Question:
I have a stored procedure that checks if the Email (& Mobile) entered already exists in the database. It returns True if it does (exist), False otherwise. If False is returned (i.e. email & mobile are unique), another stored procedure will insert the user details into the database and register him. All this is done on a single button click.
NEED HELP WITH THIS CODE:
EDIT 2:
'''
protected void btnRegister_Click(object sender, EventArgs e)
{
SqlConnection con = new SqlConnection(System.Configuration.ConfigurationManager.AppSettings["ConnectionString"]);
con.Open();
SqlCommand Cmd = new SqlCommand("usp_CheckEmailMobile", con);
Cmd.CommandType = CommandType.StoredProcedure;
Cmd.CommandText = "Registration";
Cmd.Parameters.AddWithValue("@Name", txtName.Text);
Cmd.Parameters.AddWithValue("@Email", txtEmailAddress.Text);
Cmd.Parameters.AddWithValue("@Password", txtPassword.Text);
Cmd.Parameters.AddWithValue("@CountryCode", ddlCountryCode.Text);
Cmd.Parameters.AddWithValue("@Mobile", txtMobileNumber.Text);
//Cmd.Parameters.Add("@Result", DbType.Boolean);
SqlParameter sqlParam = new SqlParameter("@Result", DbType.Boolean);
//sqlParam.ParameterName = "@Result";
//sqlParam.DbType = DbType.Boolean;
sqlParam.Direction = ParameterDirection.Output;
Cmd.Parameters.Add(sqlParam);
Cmd.ExecuteNonQuery();
con.Close();
Response.Write(Cmd.Parameters["@Result"].Value);
}
'''
Question: how do I make it work? How do I make it work with minimum resources? Am I duplicating code? I wanna do this in the most efficient/logical/correct way.
EDIT:
'''
ALTER PROCEDURE [dbo].[usp_CheckEmailMobile]
( @Name VARCHAR(50),
@Email NVARCHAR(50),
@Password NVARCHAR(50),
@CountryCode INT,
@Mobile VARCHAR(50),
@Result BIT OUTPUT)
AS
BEGIN
IF EXISTS (SELECT COUNT (*) FROM AUser WHERE [Email] = @Email AND [Mobile] = @Mobile)
Begin
Set @Result=0; --Email &/or Mobile does not exist in database
End
ELSE
Begin
--Insert the record & register the user
INSERT INTO [AUser] ([Name], [Email], [Password], [CountryCode], [Mobile]) VALUES (@Name, @Email, @Password, @CountryCode, @Mobile)
Set @Result=1;
End
END
'''
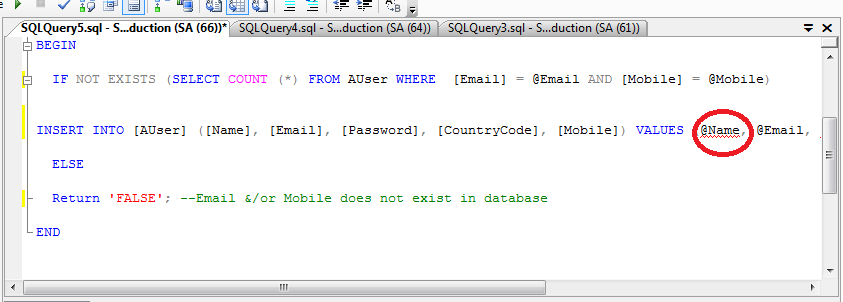
Answer: You can perform the operation via your 'usp_CheckEmailMobile' stored procedure:
Inside your stored procedure do a check like this:
'''
-- Check that record doesn't exist
IF NOT EXISTS (SELECT TOP 1 FROM AUser WHERE Email=@Email and Mobile=@Mobile)
-- Insert record
INSERT INTO [AUser] ([Name], [Email], [Password], [CountryCode], [Mobile])
VALUES (@Name, @Email, @Password, @CountryCode, @Mobile)
'''
This will insert the record if it doesn't exist. You will just need to add the other parameters on to this stored procedure.
You can use the True / False value and say 'Registration Successful' or 'User already exists' depending on the value returned.